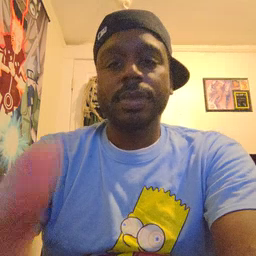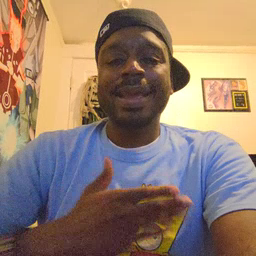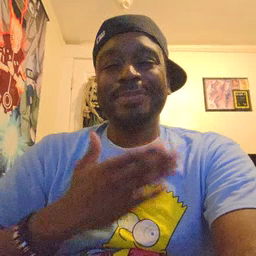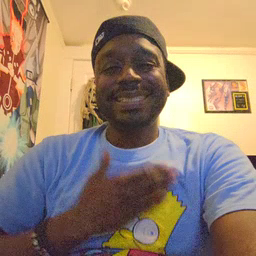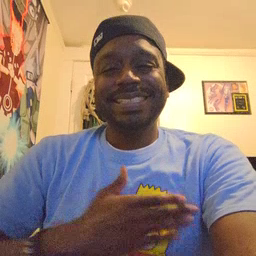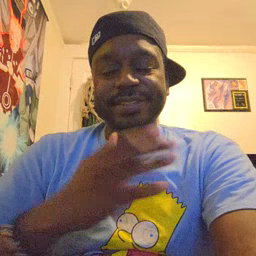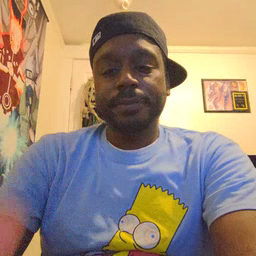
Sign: happy